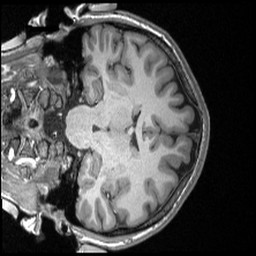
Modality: T1w
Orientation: coronal